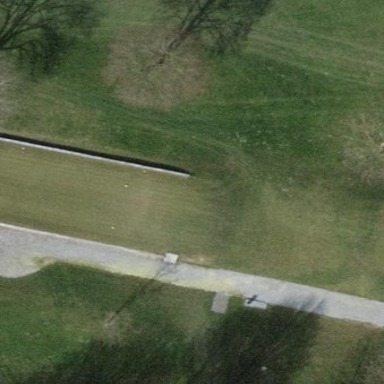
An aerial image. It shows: Golf tee.